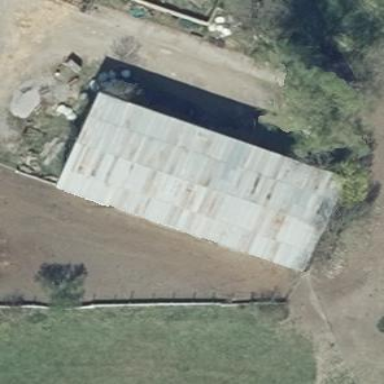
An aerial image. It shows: Gabled farm auxiliary building with grey roof. The roof is oriented along the structure.